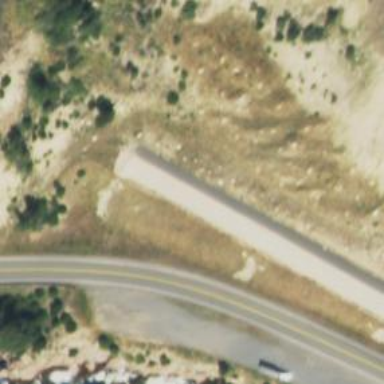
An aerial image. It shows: Escape road.